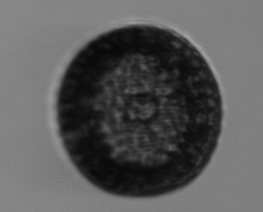
Label: Coscinodiscus